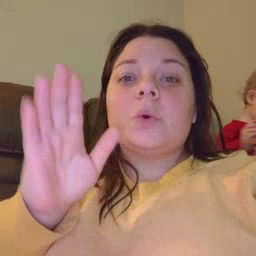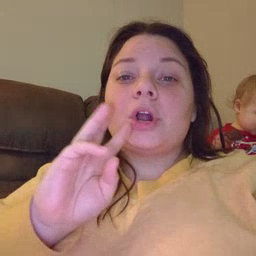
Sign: water